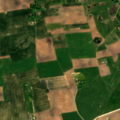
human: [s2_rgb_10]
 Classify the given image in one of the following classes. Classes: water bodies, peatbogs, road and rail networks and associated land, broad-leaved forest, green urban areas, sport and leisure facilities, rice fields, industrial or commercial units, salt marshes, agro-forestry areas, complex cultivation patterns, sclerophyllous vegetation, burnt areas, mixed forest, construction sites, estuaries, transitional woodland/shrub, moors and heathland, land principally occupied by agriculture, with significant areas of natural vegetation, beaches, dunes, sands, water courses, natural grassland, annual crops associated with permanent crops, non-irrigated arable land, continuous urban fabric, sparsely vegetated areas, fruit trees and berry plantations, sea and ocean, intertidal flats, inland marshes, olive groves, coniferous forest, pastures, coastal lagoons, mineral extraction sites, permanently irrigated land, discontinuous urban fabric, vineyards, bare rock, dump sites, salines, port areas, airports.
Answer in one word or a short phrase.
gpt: discontinuous urban fabric, non-irrigated arable land, complex cultivation patterns